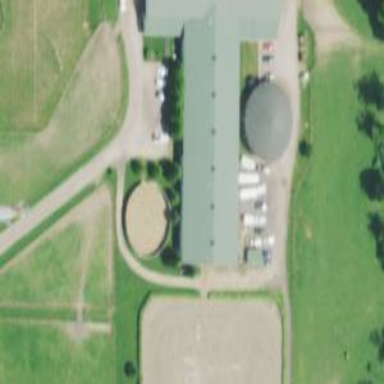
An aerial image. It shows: Gabled roof farm auxiliary building designed for equestrian activities.